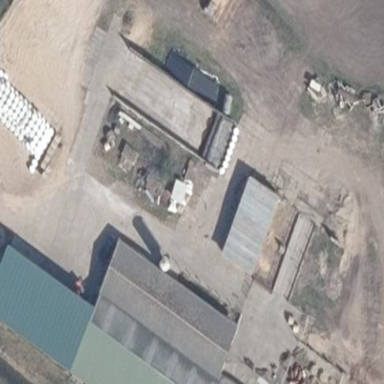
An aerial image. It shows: Farmyard area.